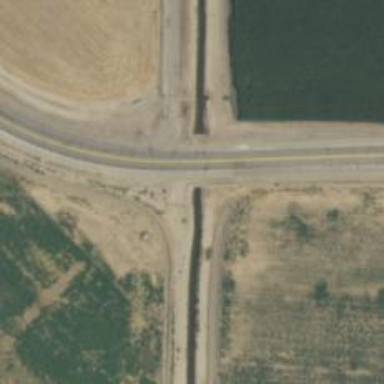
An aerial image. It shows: Canal culvert running through tunnel.